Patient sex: F
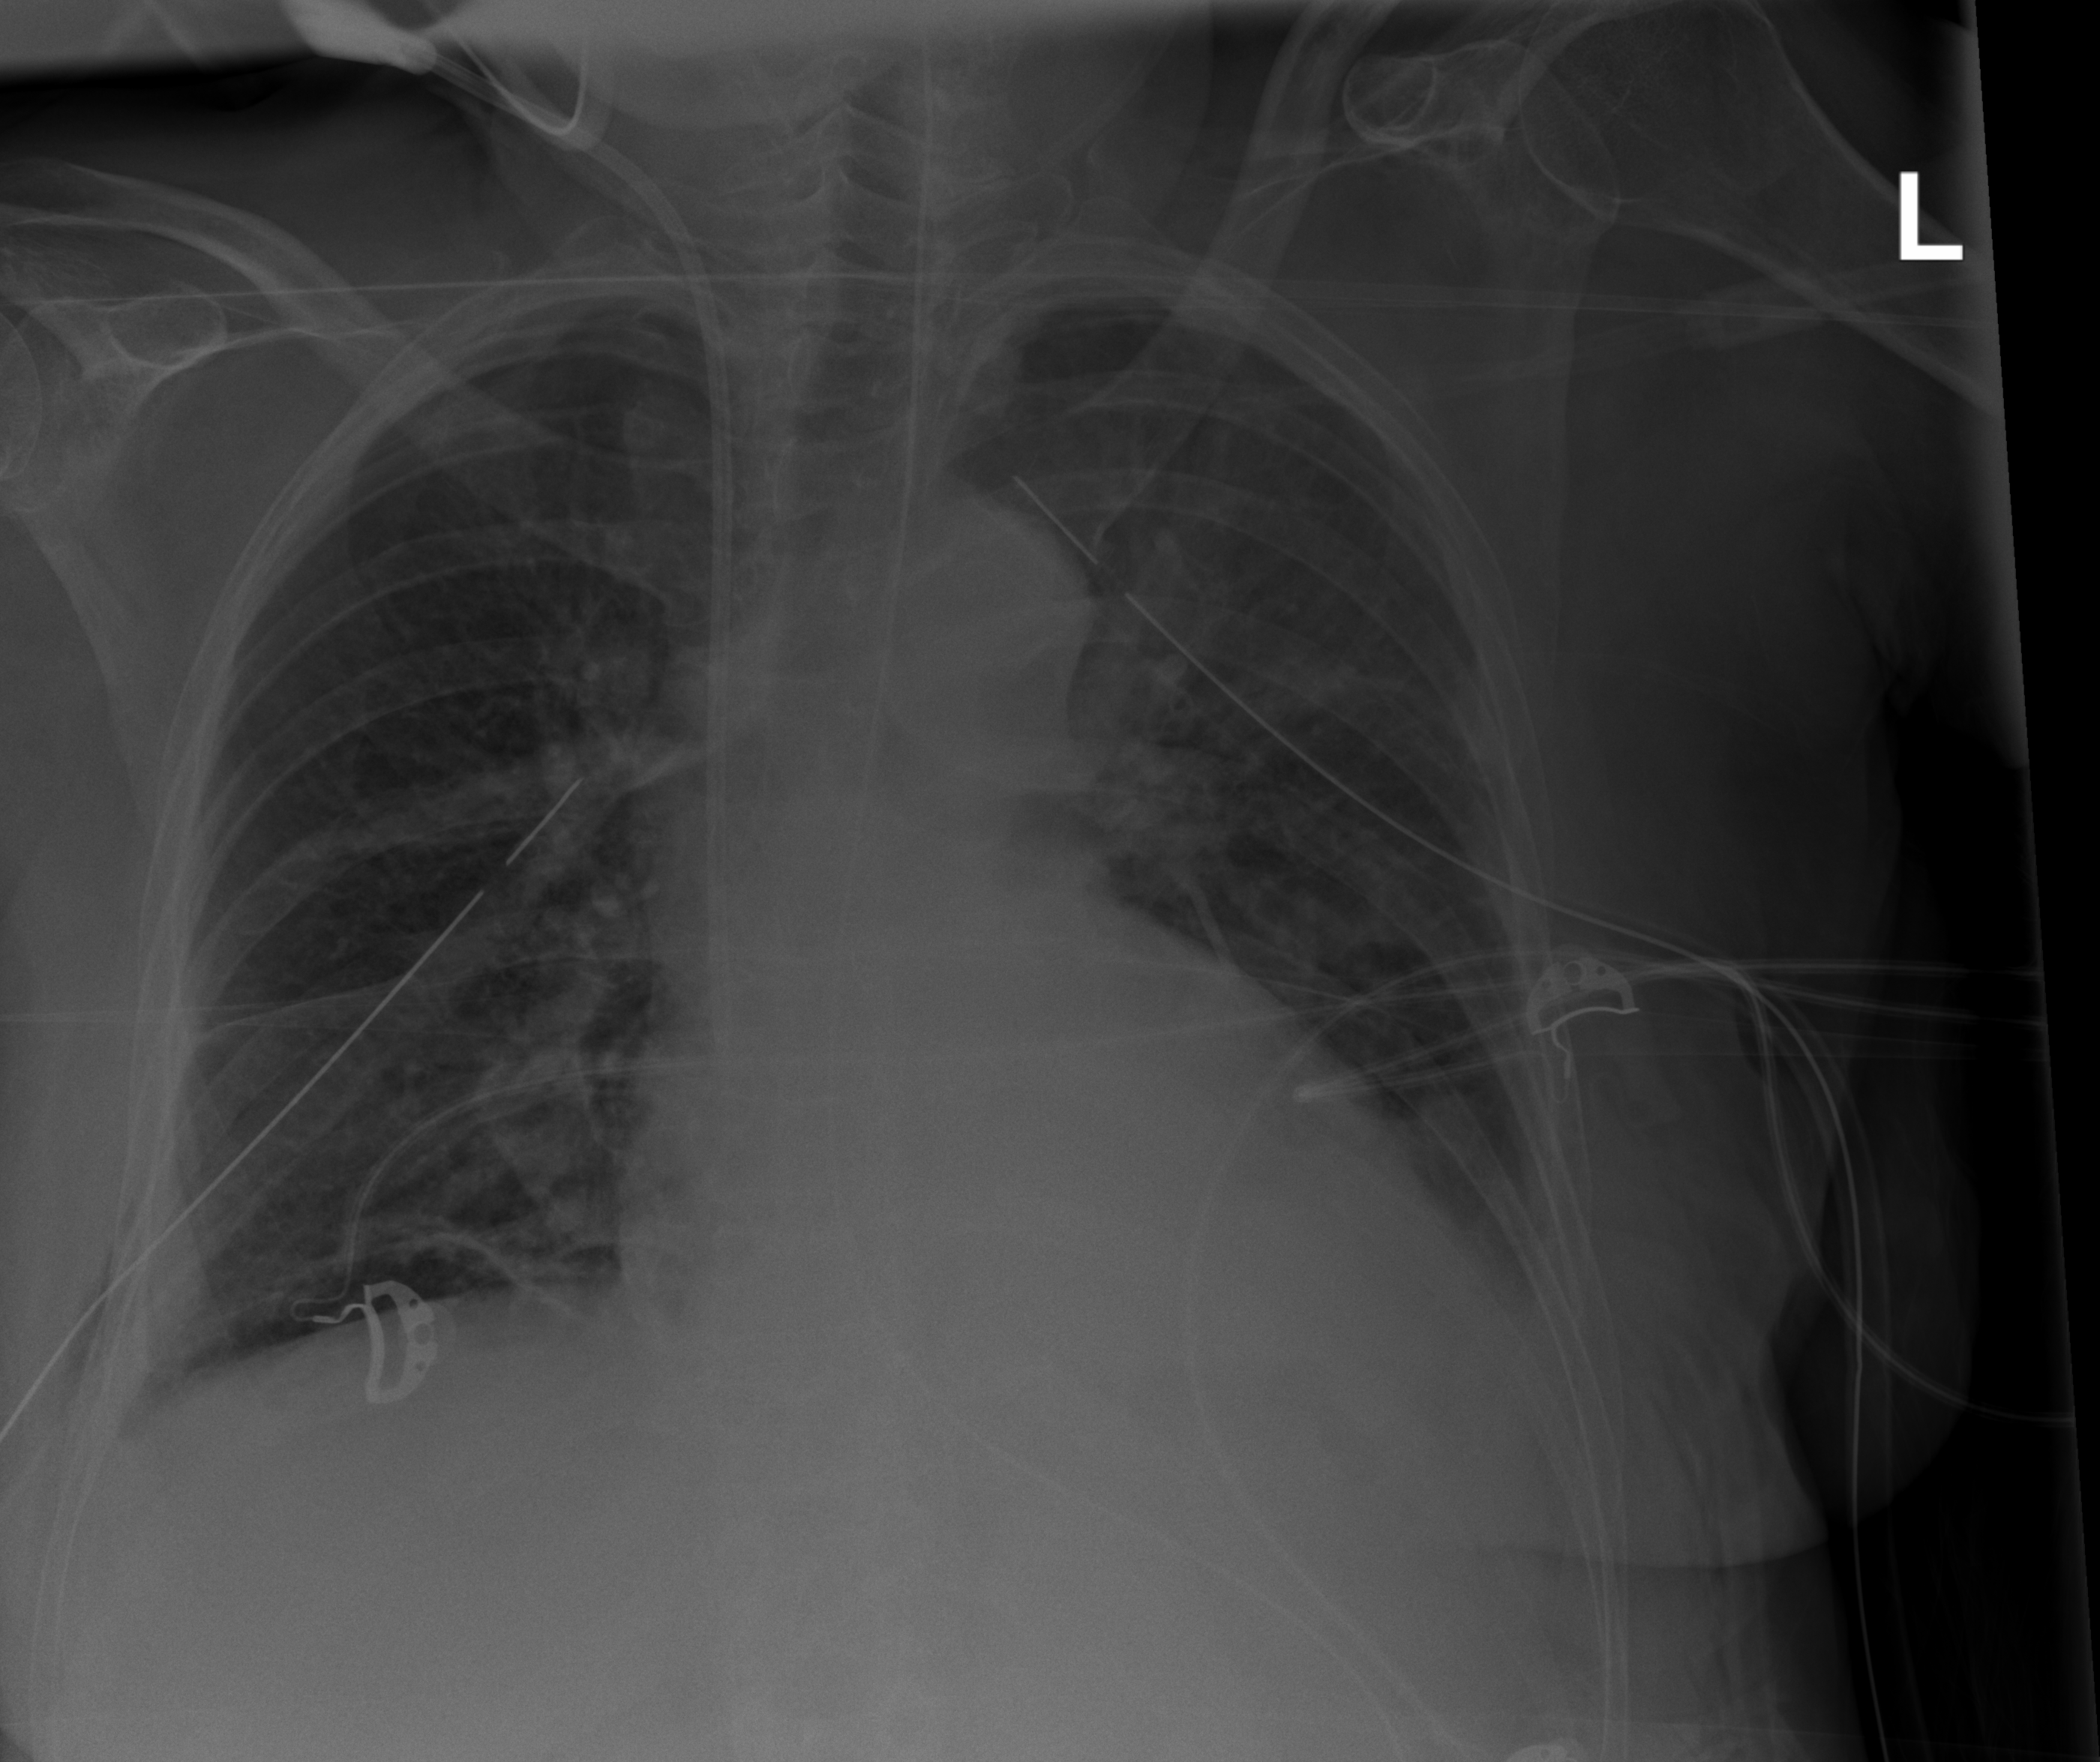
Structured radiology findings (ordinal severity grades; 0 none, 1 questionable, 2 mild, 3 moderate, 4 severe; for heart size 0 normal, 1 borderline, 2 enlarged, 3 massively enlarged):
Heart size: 2
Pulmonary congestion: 2
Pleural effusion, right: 0
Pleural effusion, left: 2
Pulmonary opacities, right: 2
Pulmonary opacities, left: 2
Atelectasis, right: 2
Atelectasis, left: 2